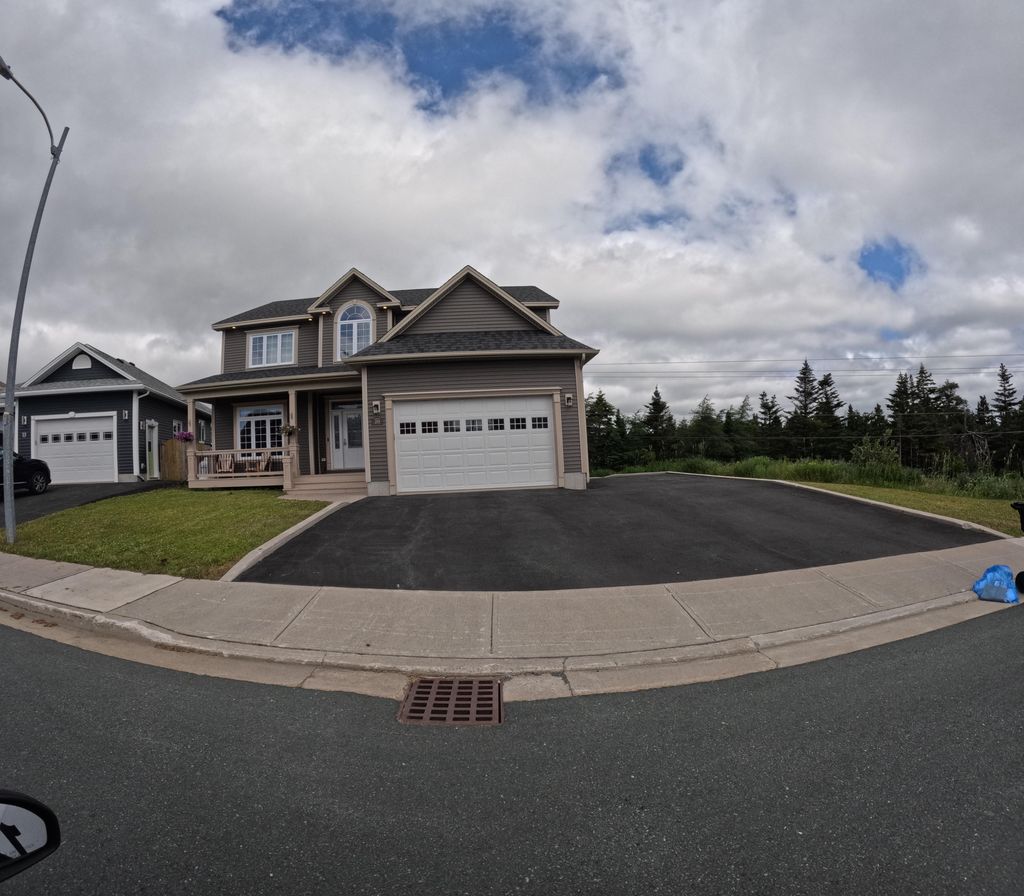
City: st_johns